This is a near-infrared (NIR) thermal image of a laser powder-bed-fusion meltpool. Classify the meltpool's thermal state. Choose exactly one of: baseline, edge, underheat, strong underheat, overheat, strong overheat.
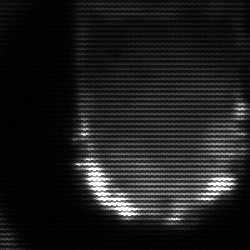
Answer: baseline